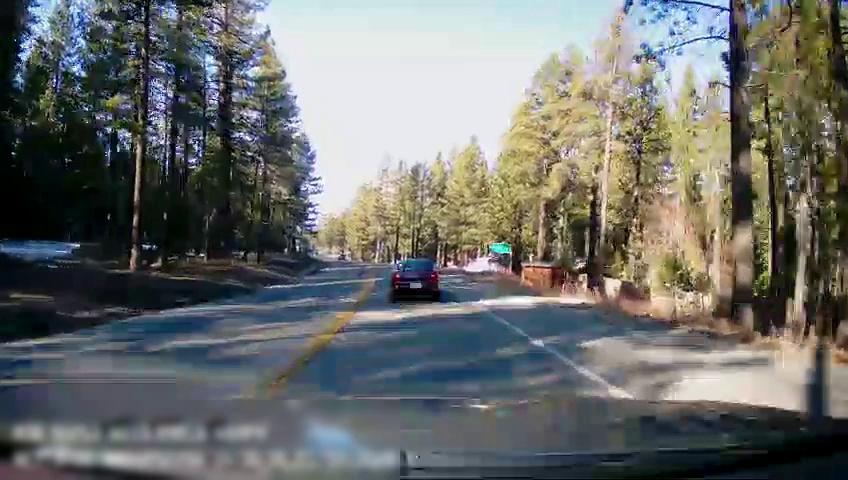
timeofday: Day
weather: Sunny
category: Drivable Space
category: Vehicles | Car
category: Lanes | Opposite Lane
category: Lanes | Current Lane
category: Lanes | Current Lane
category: Traffic | Signs